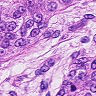
Metastatic tissue present: yes